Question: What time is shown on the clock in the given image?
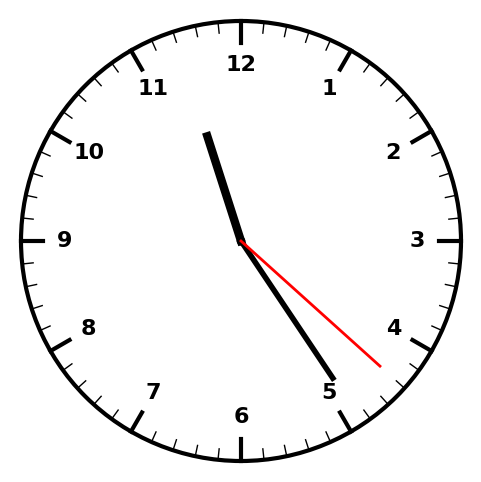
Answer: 11:24:22